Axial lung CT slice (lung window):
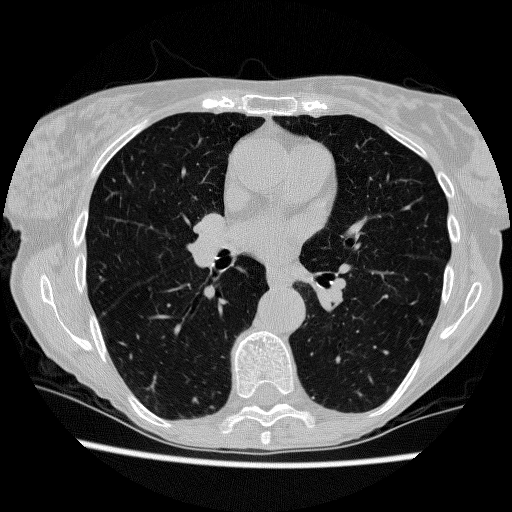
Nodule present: no